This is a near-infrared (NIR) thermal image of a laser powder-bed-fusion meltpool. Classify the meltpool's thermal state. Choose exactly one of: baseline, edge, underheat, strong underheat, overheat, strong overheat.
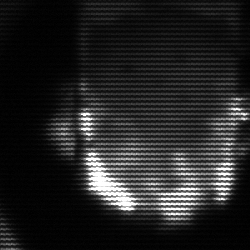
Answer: baseline